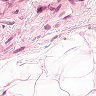
Metastatic tissue present: no